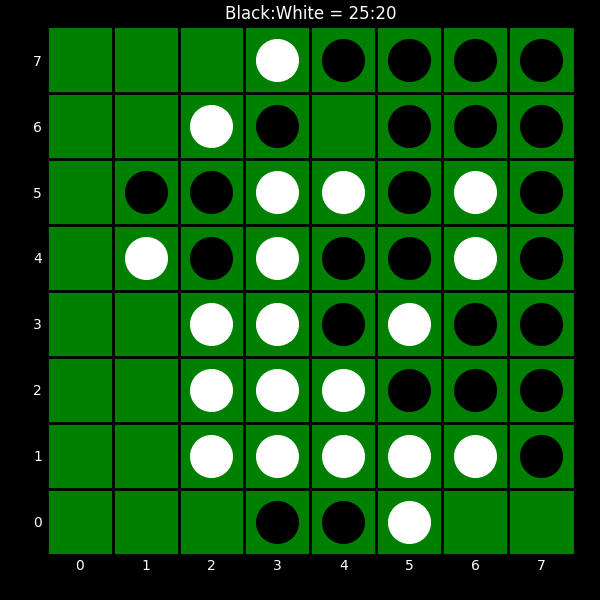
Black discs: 25
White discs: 20